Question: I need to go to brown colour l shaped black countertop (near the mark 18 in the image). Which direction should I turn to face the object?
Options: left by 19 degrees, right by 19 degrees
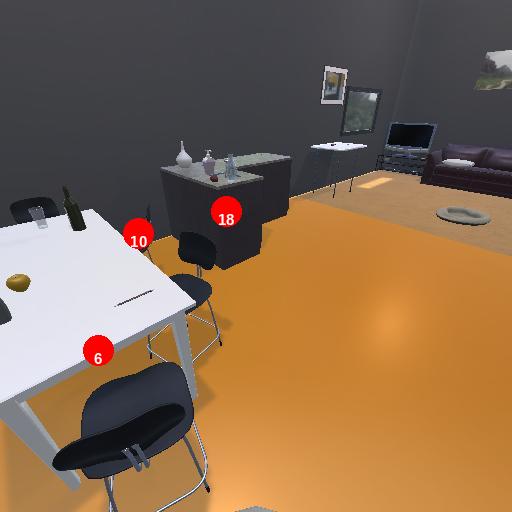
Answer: left by 19 degrees